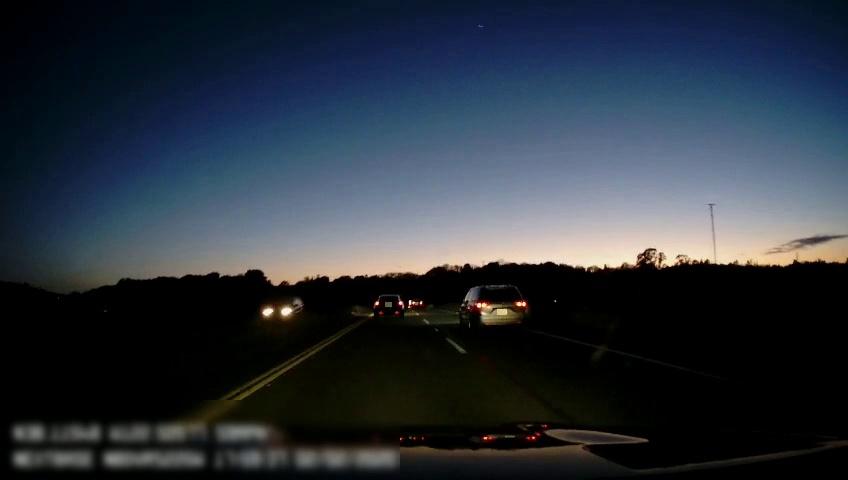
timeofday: Dusk/Dawn/Twilight
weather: Sunny
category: Drivable Space
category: Vehicles | SUV
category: Vehicles | Car
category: Vehicles | Car
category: Vehicles | SUV
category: Lanes | Current Lane
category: Lanes | Current Lane
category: Lanes | Alternate Lane